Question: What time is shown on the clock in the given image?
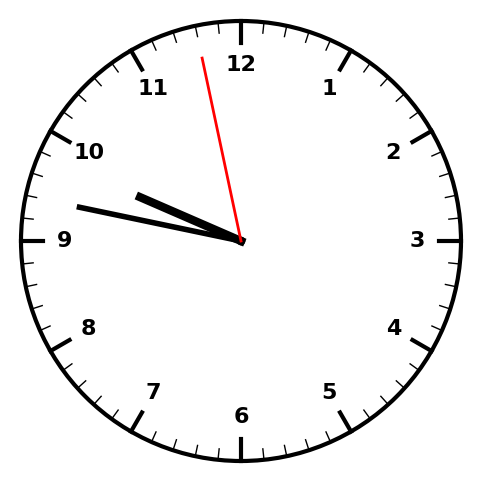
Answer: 09:46:58